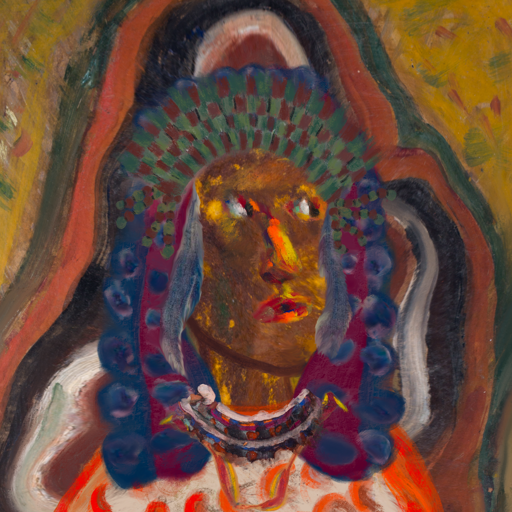
Background: AfterRaid, Head And Neck Side: Comrade, Face Side: An_Impression, Bust: Rupkatha, Hair Side: Hill_Girl, Head Accessory: After_Raid_Crown, Second Necklace: Gypsy_Mother_1, Necklace: Hypocrite_1, Baby: Blank